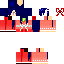
A female human skin with medium skin, wearing brown long hair dressed in a red robe top and red pants, featuring a closed mouth.